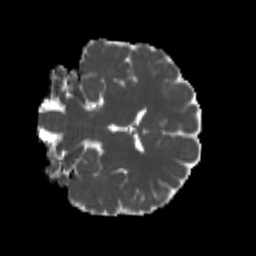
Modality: MD
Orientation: coronal
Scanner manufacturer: siemens
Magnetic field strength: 3 T
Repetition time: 4 s
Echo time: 0.0594 s